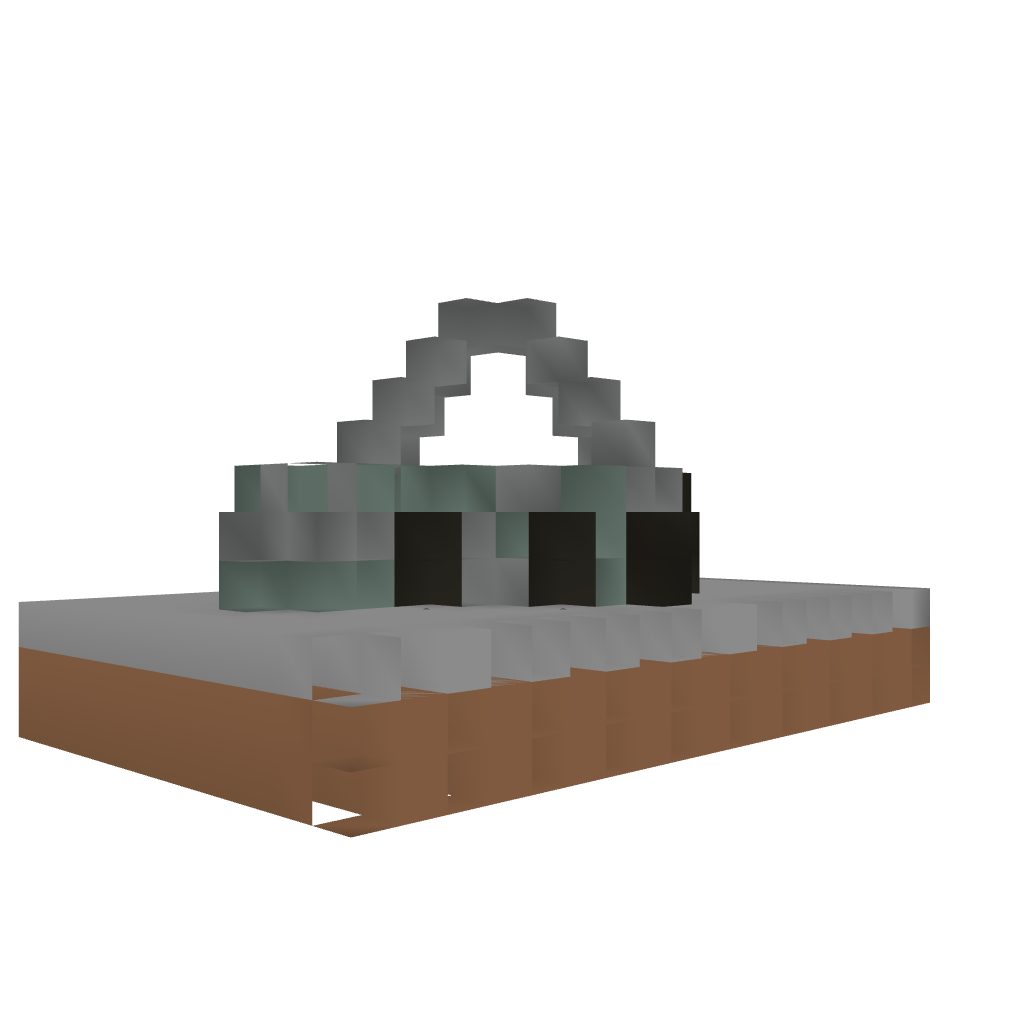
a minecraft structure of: Lost Temple [Small]